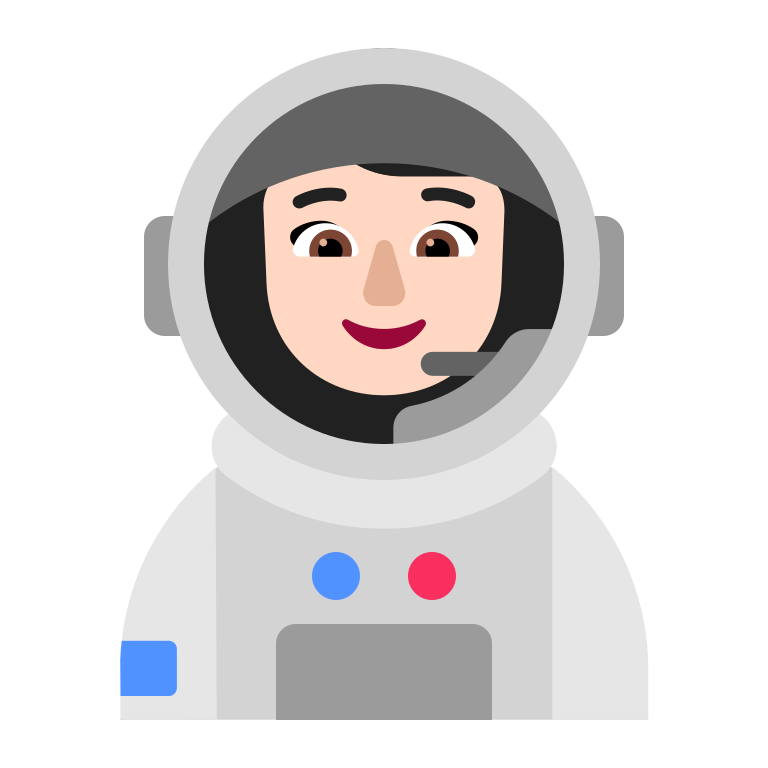
woman astronaut flat light